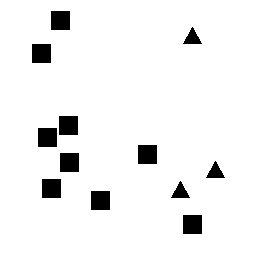
Squares: 9
Triangles: 3
Stars: 0
Total shapes: 12